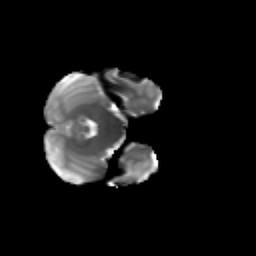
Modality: T2w
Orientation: axial
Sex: male
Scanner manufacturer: siemens
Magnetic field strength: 3 T
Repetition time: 5 s
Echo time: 0.071 s